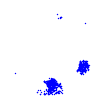
Particle: electron